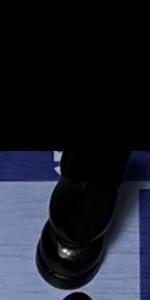
Label: Knight_Black